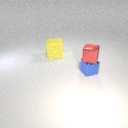
small blue metal cube to the right of large yellow rubber cube